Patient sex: M
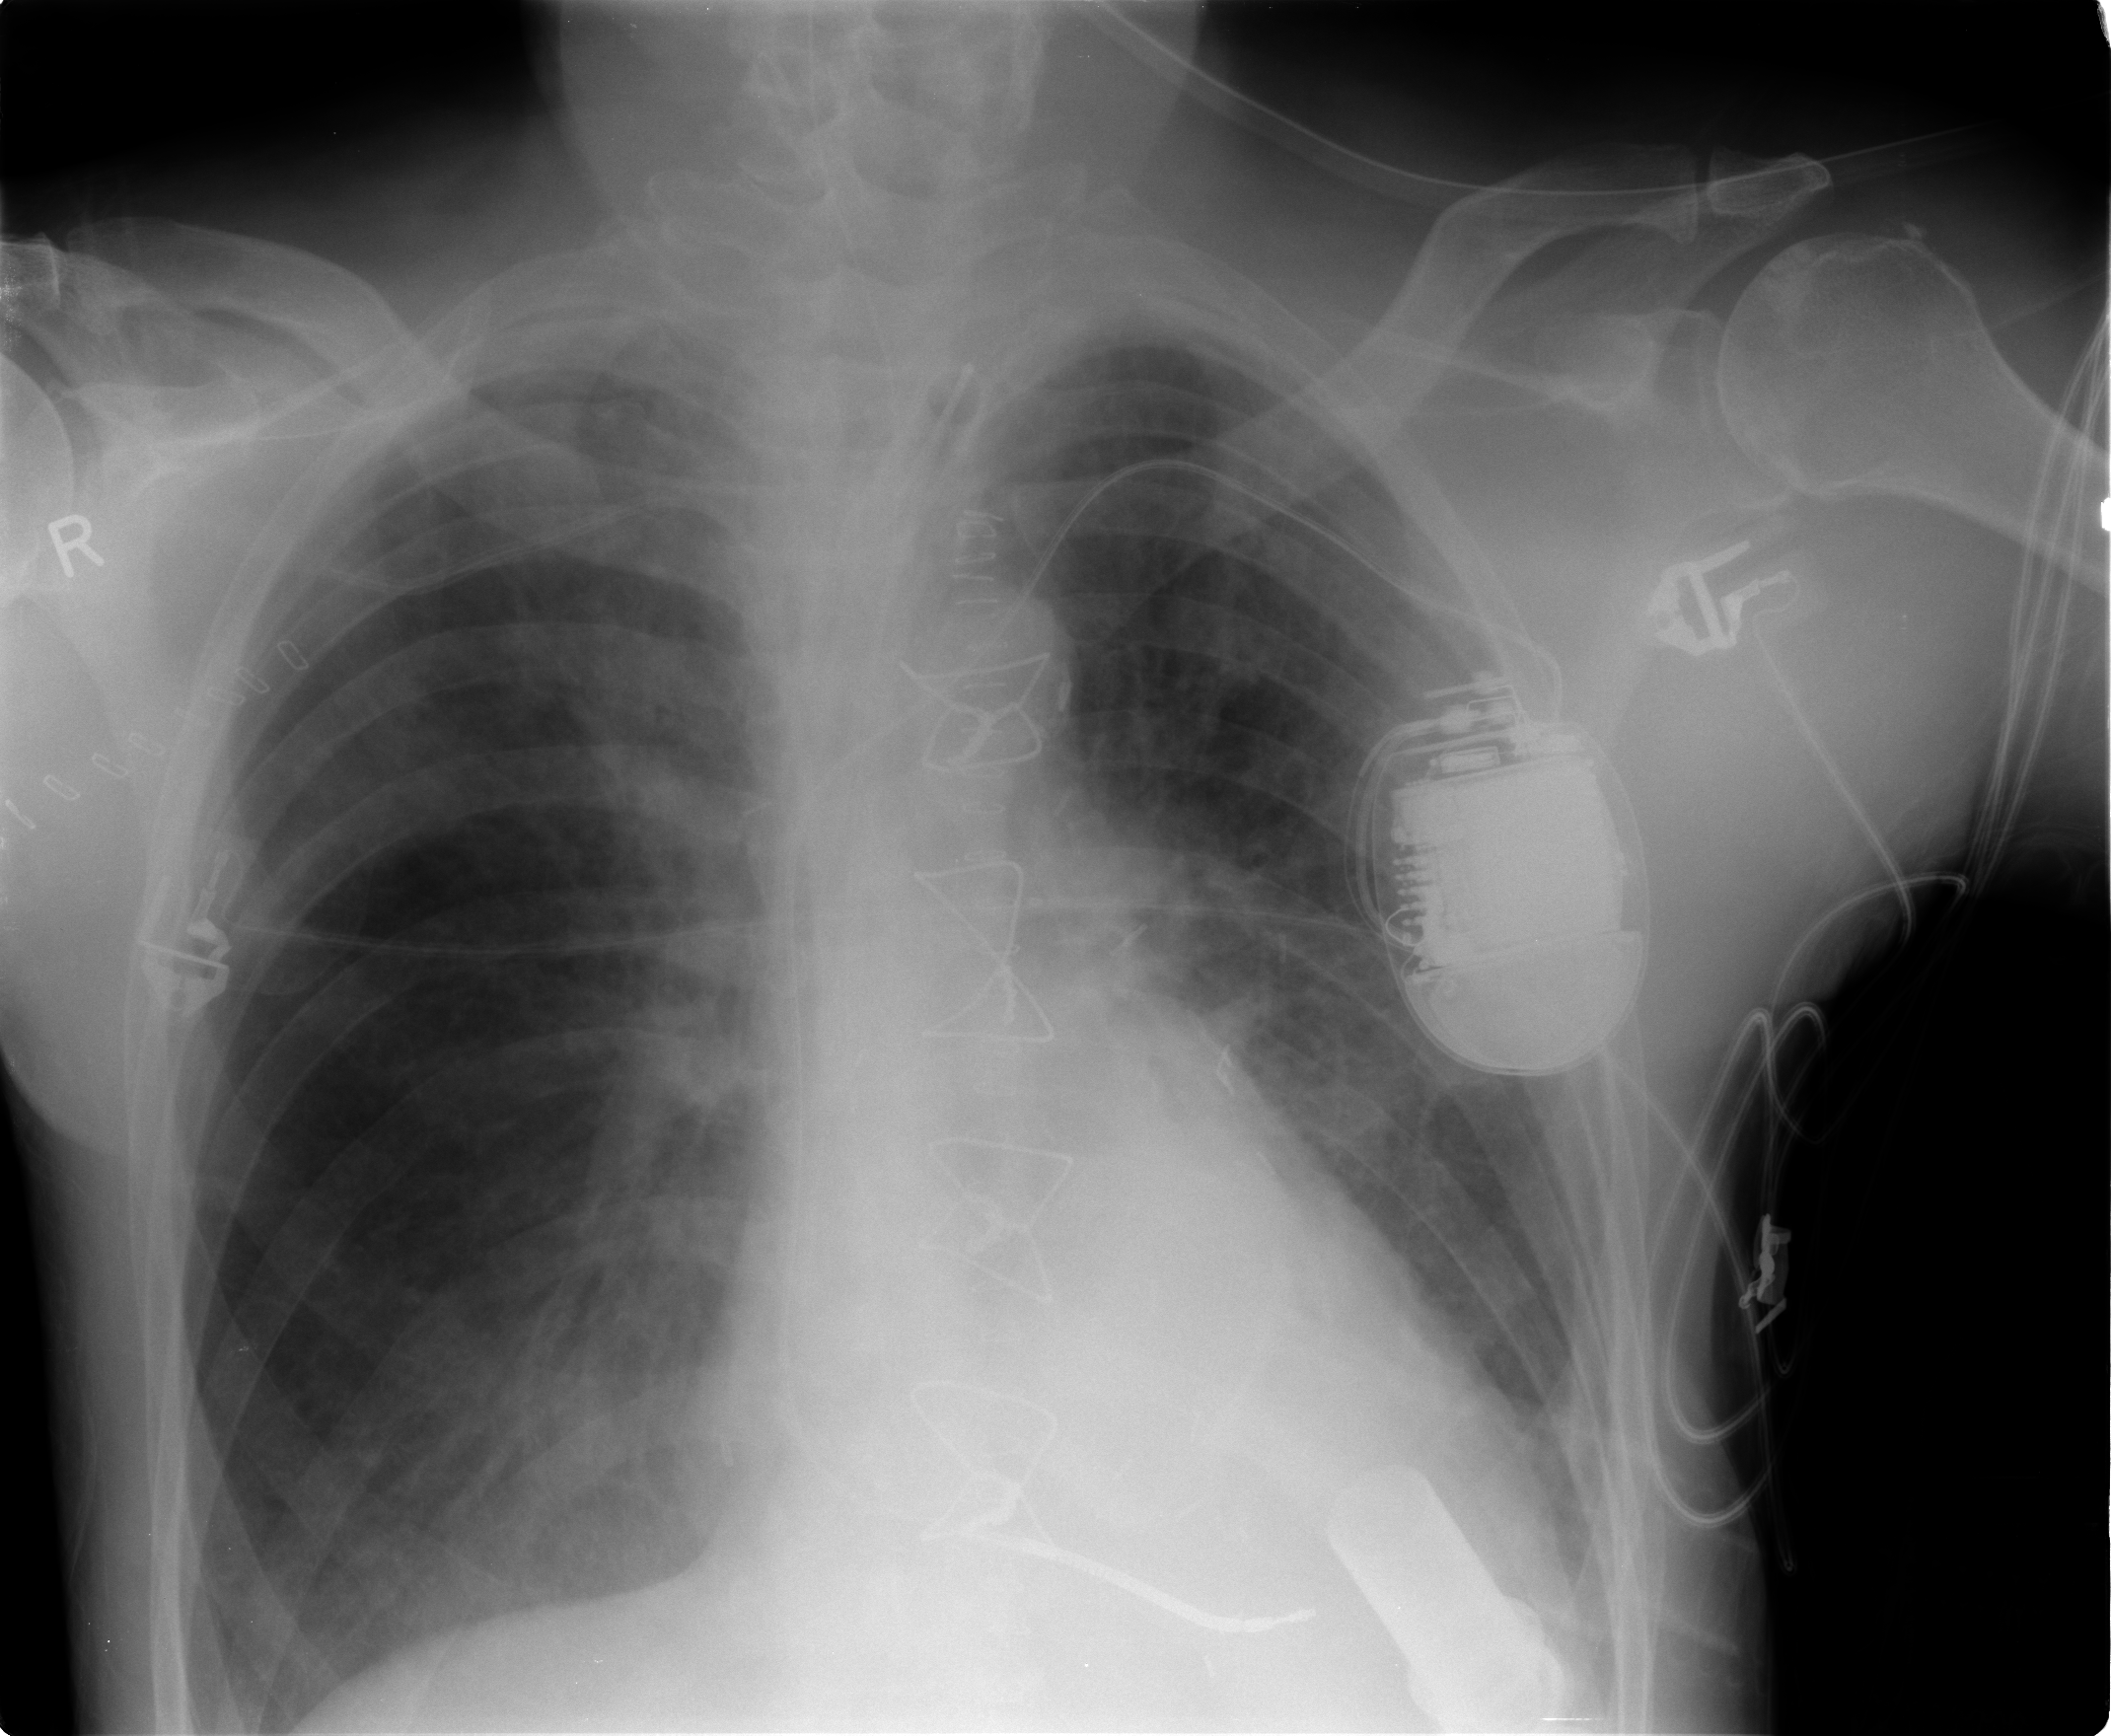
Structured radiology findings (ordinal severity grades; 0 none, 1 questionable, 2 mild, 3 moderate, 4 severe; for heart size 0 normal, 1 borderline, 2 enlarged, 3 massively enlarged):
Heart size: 2
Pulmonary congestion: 3
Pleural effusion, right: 0
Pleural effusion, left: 0
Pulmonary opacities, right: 3
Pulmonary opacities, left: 3
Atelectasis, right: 3
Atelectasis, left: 3